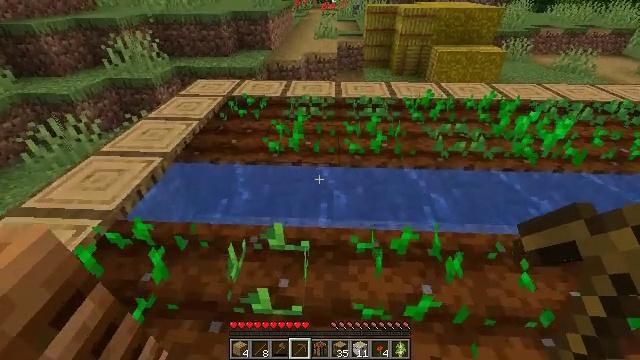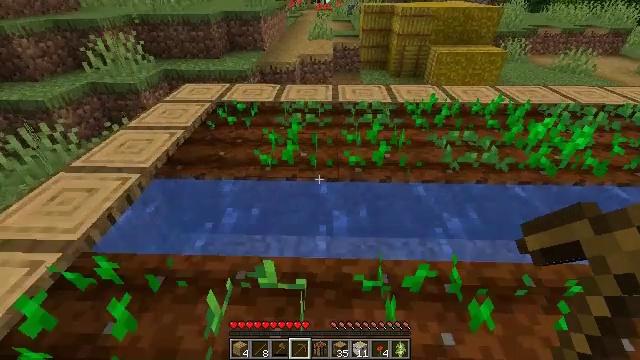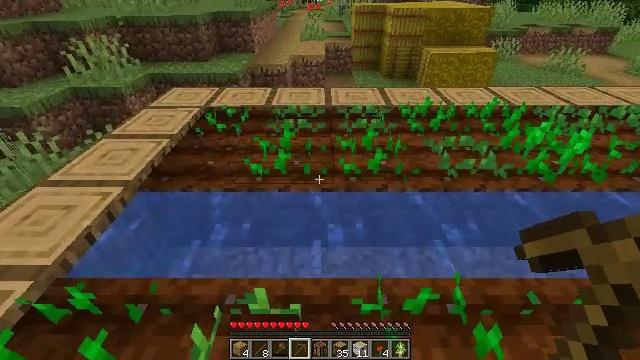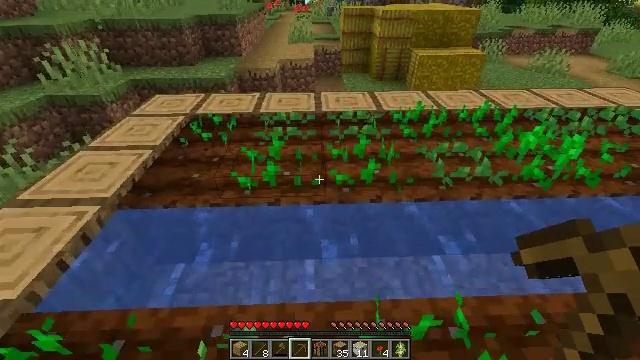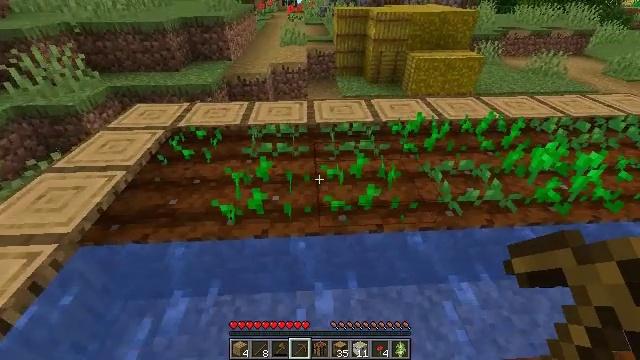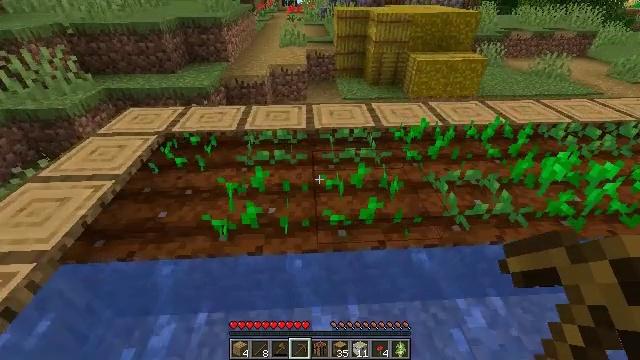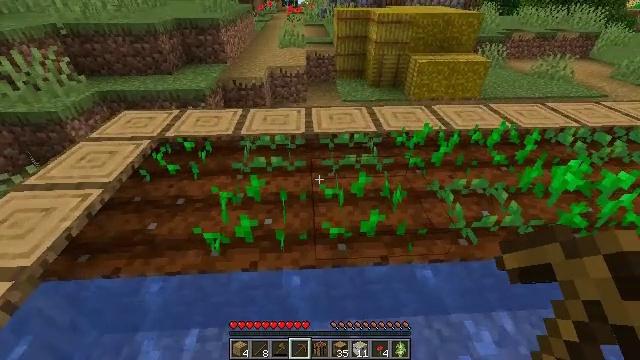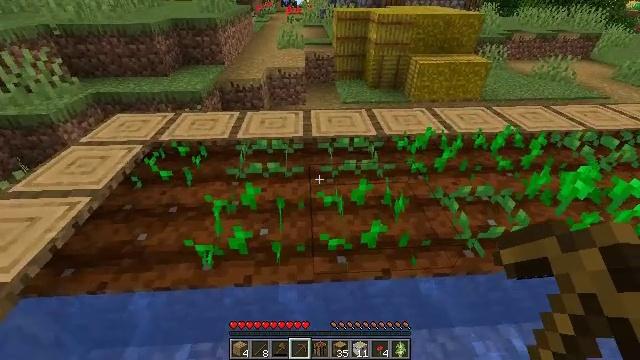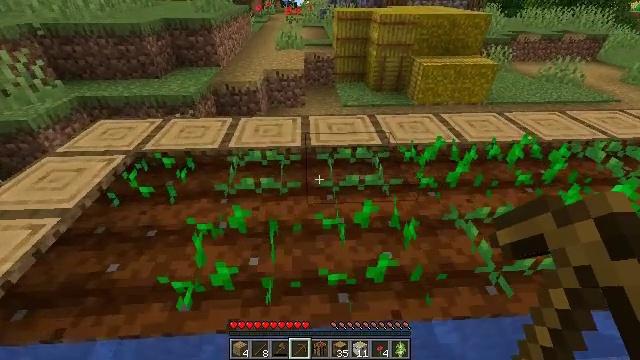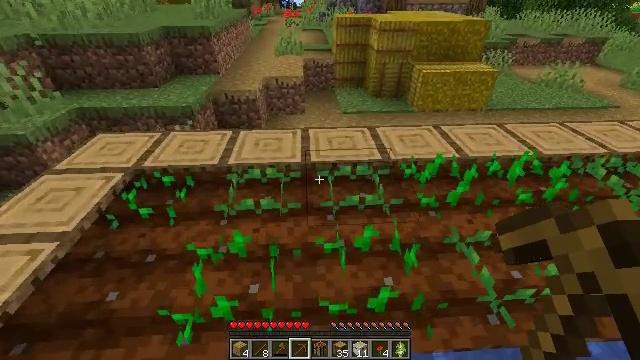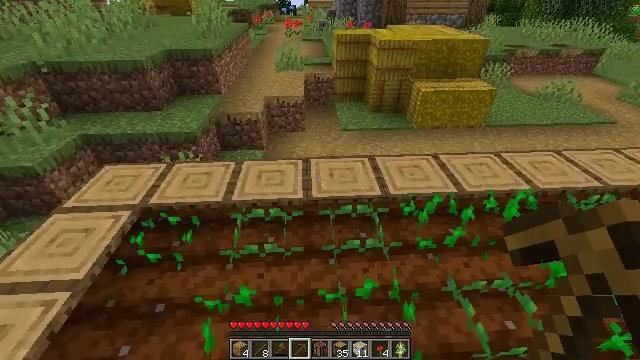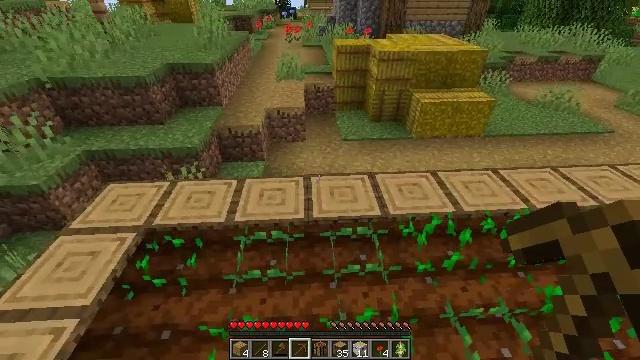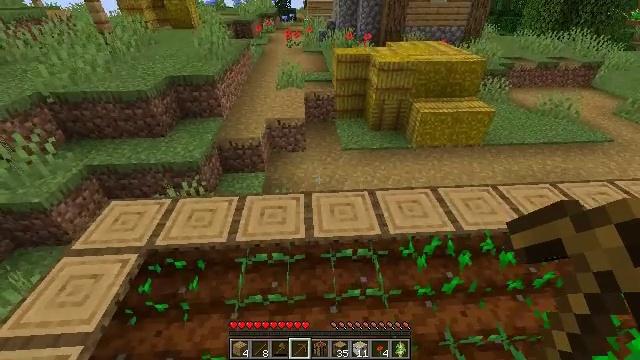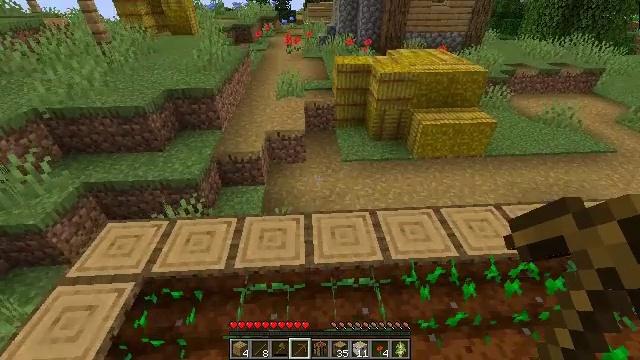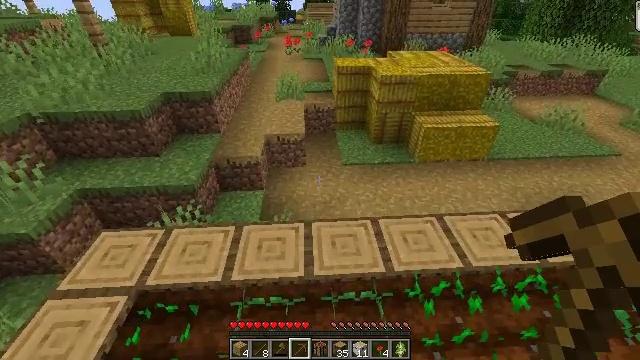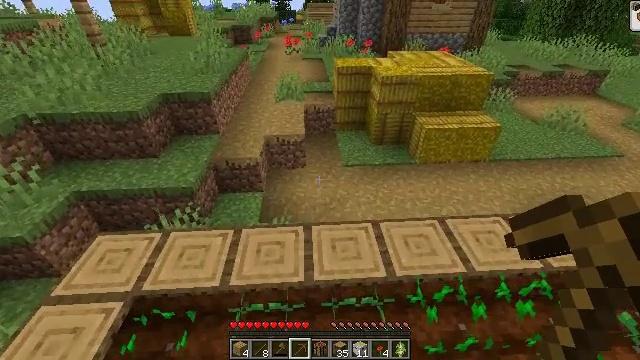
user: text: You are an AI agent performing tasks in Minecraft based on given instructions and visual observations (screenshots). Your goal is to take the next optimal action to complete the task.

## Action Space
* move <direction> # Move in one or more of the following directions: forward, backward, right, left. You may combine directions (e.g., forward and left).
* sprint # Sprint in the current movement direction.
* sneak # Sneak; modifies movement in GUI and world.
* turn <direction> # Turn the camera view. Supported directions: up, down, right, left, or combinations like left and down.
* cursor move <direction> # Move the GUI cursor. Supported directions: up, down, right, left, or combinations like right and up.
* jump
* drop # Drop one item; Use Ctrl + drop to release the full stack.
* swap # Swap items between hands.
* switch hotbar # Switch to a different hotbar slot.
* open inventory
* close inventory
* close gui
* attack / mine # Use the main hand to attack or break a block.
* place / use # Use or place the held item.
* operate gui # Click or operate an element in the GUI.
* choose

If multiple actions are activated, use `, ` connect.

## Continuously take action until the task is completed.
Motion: motion action
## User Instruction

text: Gather hay blocks from the farm.
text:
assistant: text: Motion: move forward, turn right
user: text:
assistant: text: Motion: move forward, turn right
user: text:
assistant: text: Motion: move forward, turn right
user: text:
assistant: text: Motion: move forward, turn right
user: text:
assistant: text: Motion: move forward
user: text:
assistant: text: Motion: move forward
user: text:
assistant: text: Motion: move forward
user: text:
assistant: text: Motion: move forward
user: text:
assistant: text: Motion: move forward, jump
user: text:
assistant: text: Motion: move forward, jump
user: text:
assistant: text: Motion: move forward, jump
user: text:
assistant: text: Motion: move forward, jump
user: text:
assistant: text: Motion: move forward, jump
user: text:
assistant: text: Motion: move forward
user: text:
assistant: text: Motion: move forward
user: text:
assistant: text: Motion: move forward
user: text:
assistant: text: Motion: move forward
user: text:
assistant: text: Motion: move forward
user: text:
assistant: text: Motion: move forward
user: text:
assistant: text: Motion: move forward
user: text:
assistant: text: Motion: move forward, turn right
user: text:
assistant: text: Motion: move forward, turn right
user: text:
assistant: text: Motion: move forward, turn right
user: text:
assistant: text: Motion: move forward, turn right and up
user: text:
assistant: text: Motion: move forward, turn right and up
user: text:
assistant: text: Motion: move forward, turn right and up
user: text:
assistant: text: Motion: move forward, turn right
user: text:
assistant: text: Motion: move forward
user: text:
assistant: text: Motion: move forward
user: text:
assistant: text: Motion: move forward